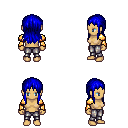
a pixel art fantasy rpg character, female body template, human, tanned skin, gold arm armor, metal pants, blue unkempt hairstyle, four views (front, back, left, right), 2x2 character sprite sheet, small pixel art, hard edges, no anti-aliasing